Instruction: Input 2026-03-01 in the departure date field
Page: home
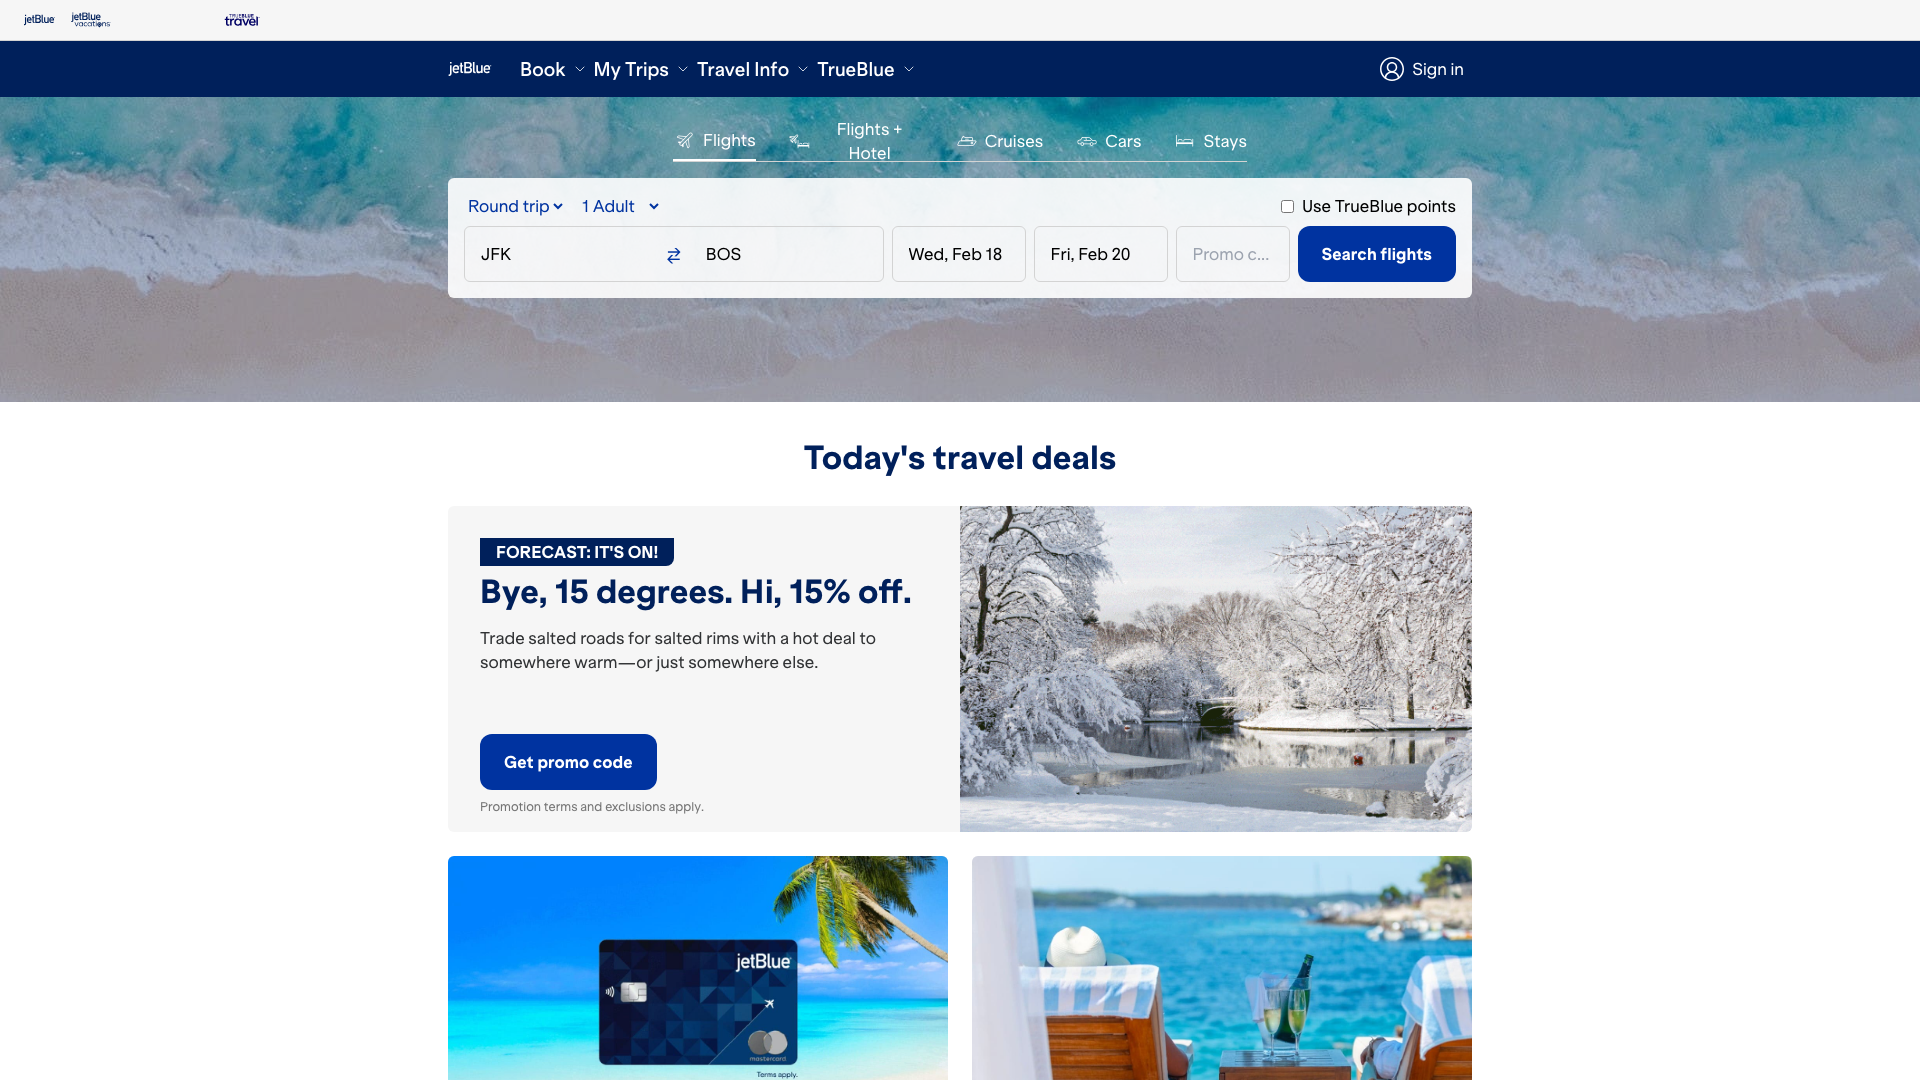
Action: type